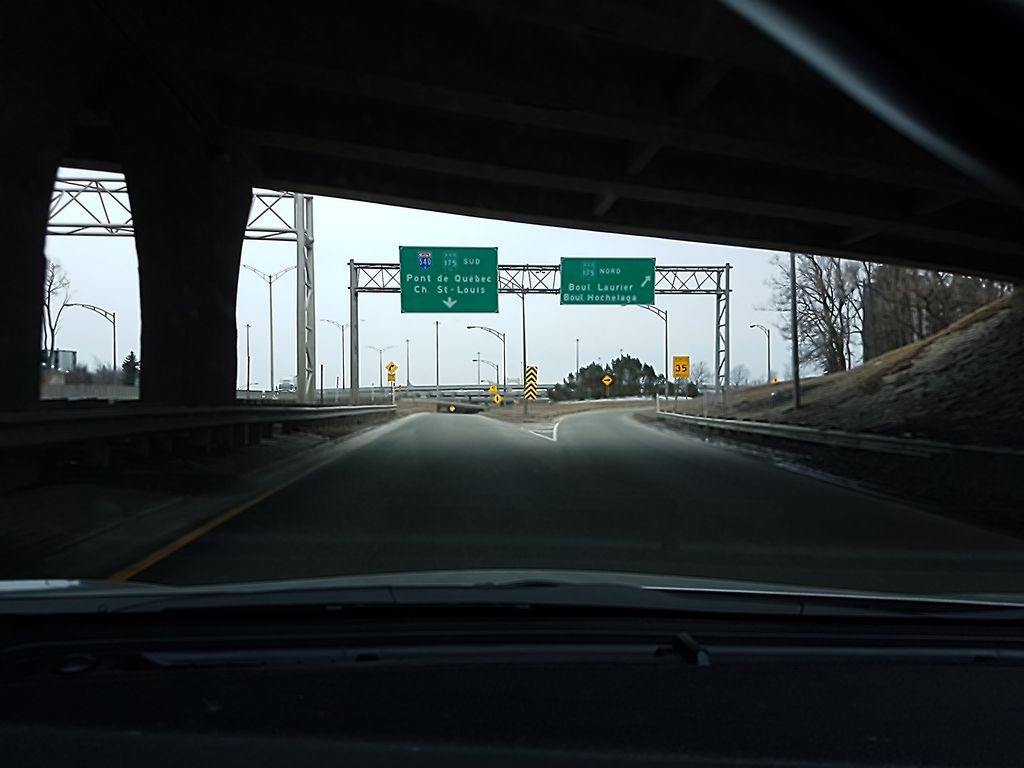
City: quebec_city